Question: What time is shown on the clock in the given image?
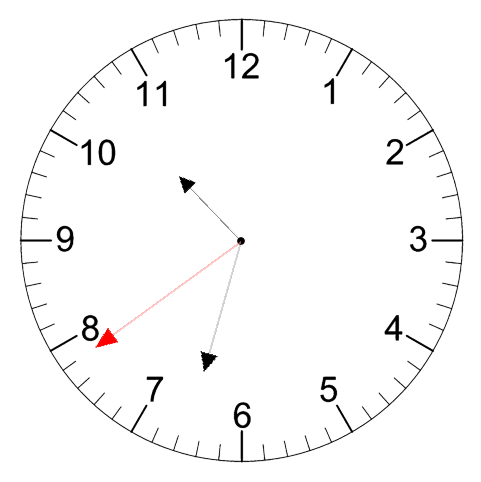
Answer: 10:32:39